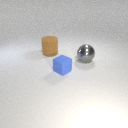
large brown rubber cylinder behind large gray metal sphere